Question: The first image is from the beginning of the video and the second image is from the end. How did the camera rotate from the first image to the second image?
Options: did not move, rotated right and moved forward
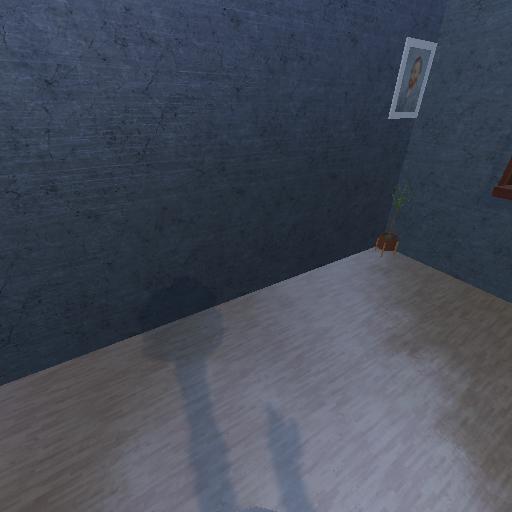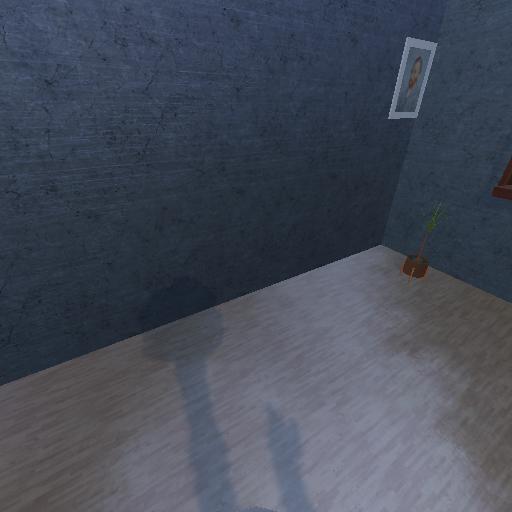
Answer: did not move